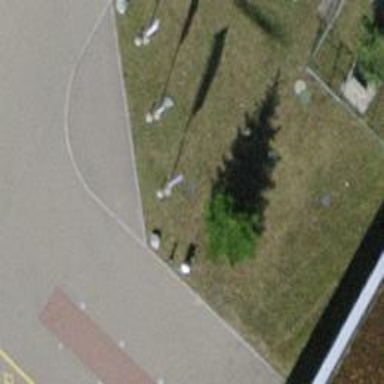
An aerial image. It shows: Flagpole structure.